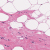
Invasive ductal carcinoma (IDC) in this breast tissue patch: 0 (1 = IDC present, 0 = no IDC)